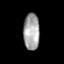
Tissue: prostate
Cell type: Fibroblasts
Senescence score: 0.7665
Nuclear area (px): 572
Mean DAPI intensity: 166.755